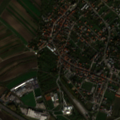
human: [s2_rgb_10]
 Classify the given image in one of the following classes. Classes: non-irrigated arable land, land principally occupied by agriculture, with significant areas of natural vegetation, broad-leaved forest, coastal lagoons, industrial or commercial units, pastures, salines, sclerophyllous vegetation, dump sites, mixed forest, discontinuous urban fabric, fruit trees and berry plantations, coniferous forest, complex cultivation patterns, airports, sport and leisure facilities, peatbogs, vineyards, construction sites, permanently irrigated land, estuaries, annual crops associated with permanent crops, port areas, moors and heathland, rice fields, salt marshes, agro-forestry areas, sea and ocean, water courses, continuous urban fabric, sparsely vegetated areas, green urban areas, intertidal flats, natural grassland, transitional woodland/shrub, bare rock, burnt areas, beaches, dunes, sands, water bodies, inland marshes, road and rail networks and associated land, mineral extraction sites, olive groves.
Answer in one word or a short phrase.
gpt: discontinuous urban fabric, industrial or commercial units, non-irrigated arable land, vineyards